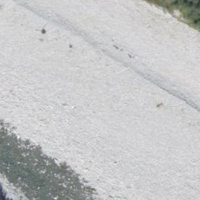
EUNIS habitat code: 47
Species observed at this site:
Argynnis paphia